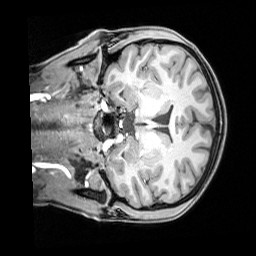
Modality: T1w
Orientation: coronal
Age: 24
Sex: female
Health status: healthy
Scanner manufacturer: siemens
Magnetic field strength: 3 T
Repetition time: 1.65 s
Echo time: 0.00182 s